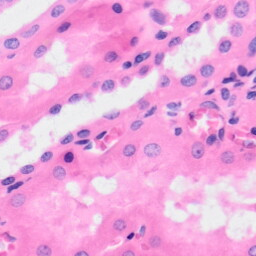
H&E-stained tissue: Kidney